Question: Youtube app on android shows options menu for a video by pressing the three dots button available for every video.
I know that android-sdk provides <URL>, but the contextual menu will appear in the middle of the screen, and this is exactly what I'm trying to avoid.

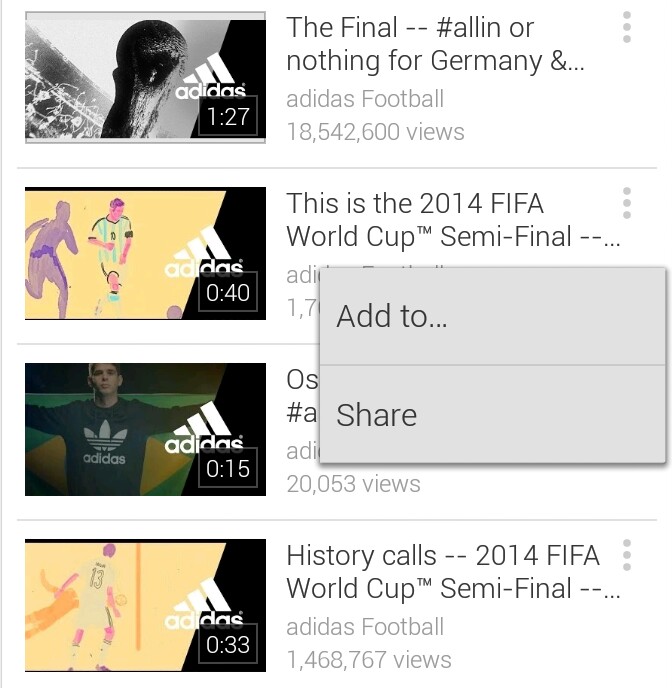
Answer: That's a <URL>. You can make your own like this:
'''
PopupMenu popupMenu = new PopupMenu(
context,
anchorView);
popupMenu.inflate(R.menu.my_menu);
popupMenu.setOnMenuItemClickListener(listener);
popupMenu.show();
'''